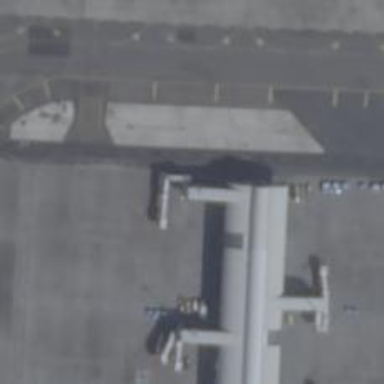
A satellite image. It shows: Airport gate.